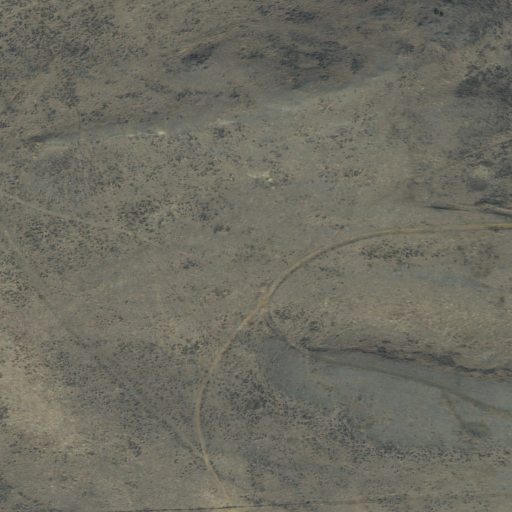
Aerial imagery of mountain in Montana named The Iron Mine containing grassland and shrub